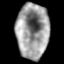
Tissue: lung
Cell type: T cells
Senescence score: 0.2238
Nuclear area (px): 1762
Mean DAPI intensity: 153.367